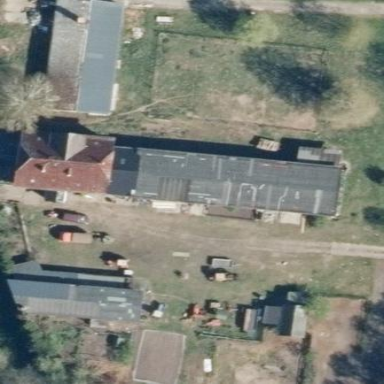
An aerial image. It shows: Farmyard area.